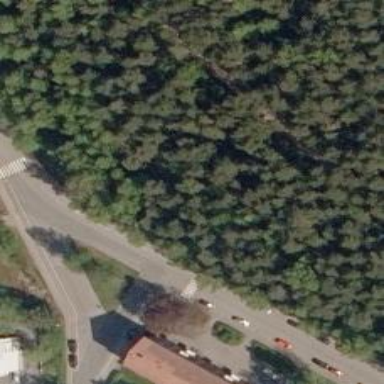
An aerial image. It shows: Footway.